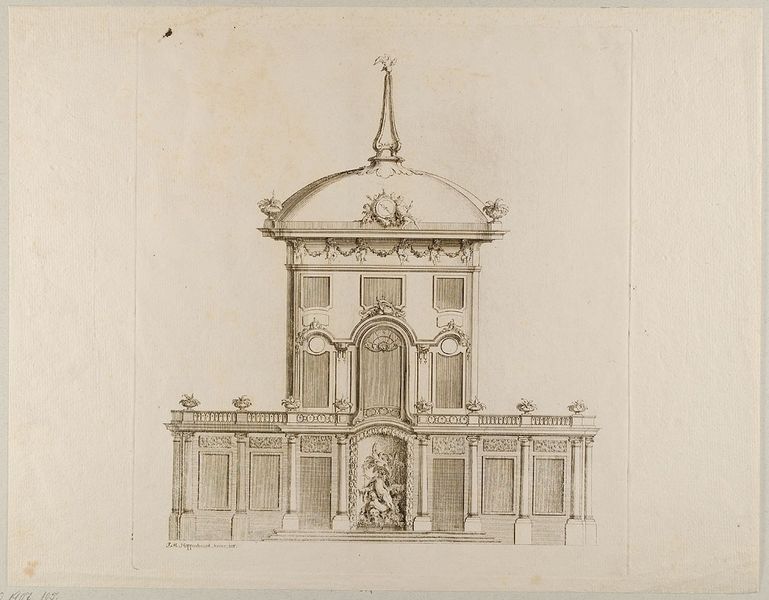
Titel: Pavillon, Blatt aus einer Folge von Fassaden von Wohn- und Gartenhäusern
Künstler: Johann Michael Hoppenhaupt
Standort: Hamburg
Institution: Museum für Kunst und Gewerbe Hamburg
Schlagwörter: geschichte, rokoko, skulptur, springbrunnen, papier, grafik, graphik, uhr, plastik, fotografie, photographie, zwiebelturm, druckgraphik, druckgrafik, radierung, girlanden, putten, amoretten, rocaille, gartenhaus, gartenlaube, gartenpavillon, kappelle, bildhauerkunst, saturn, zeitmessung, style, reproduktionen, blumengewinde, druckerzeugnisse, architekturdarstellungen, muschelwerk, fassadendekorationen, ornamentstich, vorlageblätter